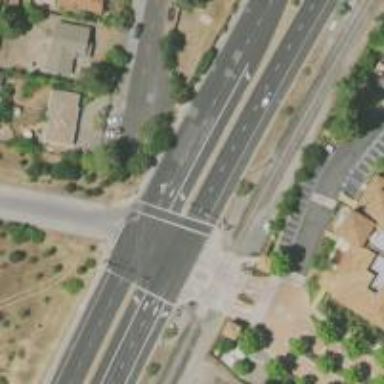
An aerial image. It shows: Solid stop line on the road marking.